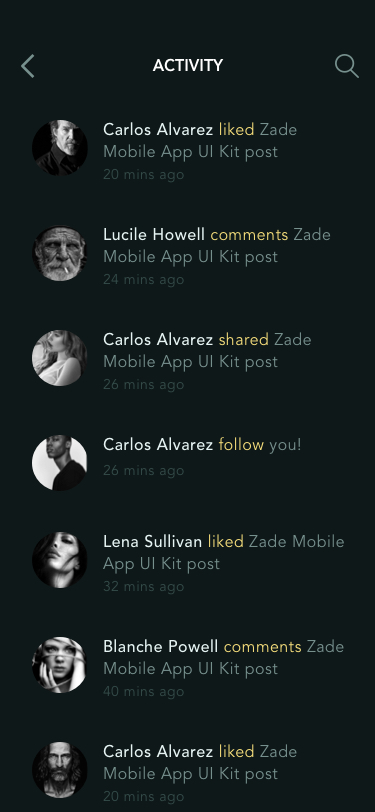
Text in this UI design:
20 mins ago
Carlos Alvarez liked Zade Mobile App UI Kit post
32 mins ago
Lena Sullivan liked Zade Mobile App UI Kit post
40 mins ago
Blanche Powell comments Zade Mobile App UI Kit post
20 mins ago
Carlos Alvarez liked Zade Mobile App UI Kit post
24 mins ago
Lucile Howell comments Zade Mobile App UI Kit post
26 mins ago
Carlos Alvarez shared Zade Mobile App UI Kit post
26 mins ago
Carlos Alvarez follow you!